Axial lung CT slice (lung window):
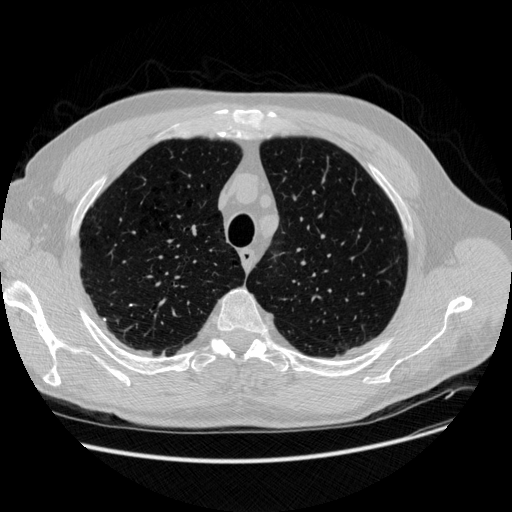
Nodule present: no